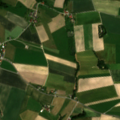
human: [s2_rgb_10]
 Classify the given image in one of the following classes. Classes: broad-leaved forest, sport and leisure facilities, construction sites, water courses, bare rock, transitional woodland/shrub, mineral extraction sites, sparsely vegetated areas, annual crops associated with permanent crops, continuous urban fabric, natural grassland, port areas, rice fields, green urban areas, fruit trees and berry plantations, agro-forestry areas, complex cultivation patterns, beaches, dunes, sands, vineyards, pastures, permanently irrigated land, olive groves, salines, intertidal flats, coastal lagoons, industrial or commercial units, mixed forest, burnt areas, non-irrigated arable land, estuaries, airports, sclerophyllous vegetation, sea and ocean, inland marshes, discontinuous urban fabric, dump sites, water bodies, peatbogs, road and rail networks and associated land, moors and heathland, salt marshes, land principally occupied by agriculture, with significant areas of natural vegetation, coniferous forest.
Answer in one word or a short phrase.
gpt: discontinuous urban fabric, non-irrigated arable land, pastures, complex cultivation patterns